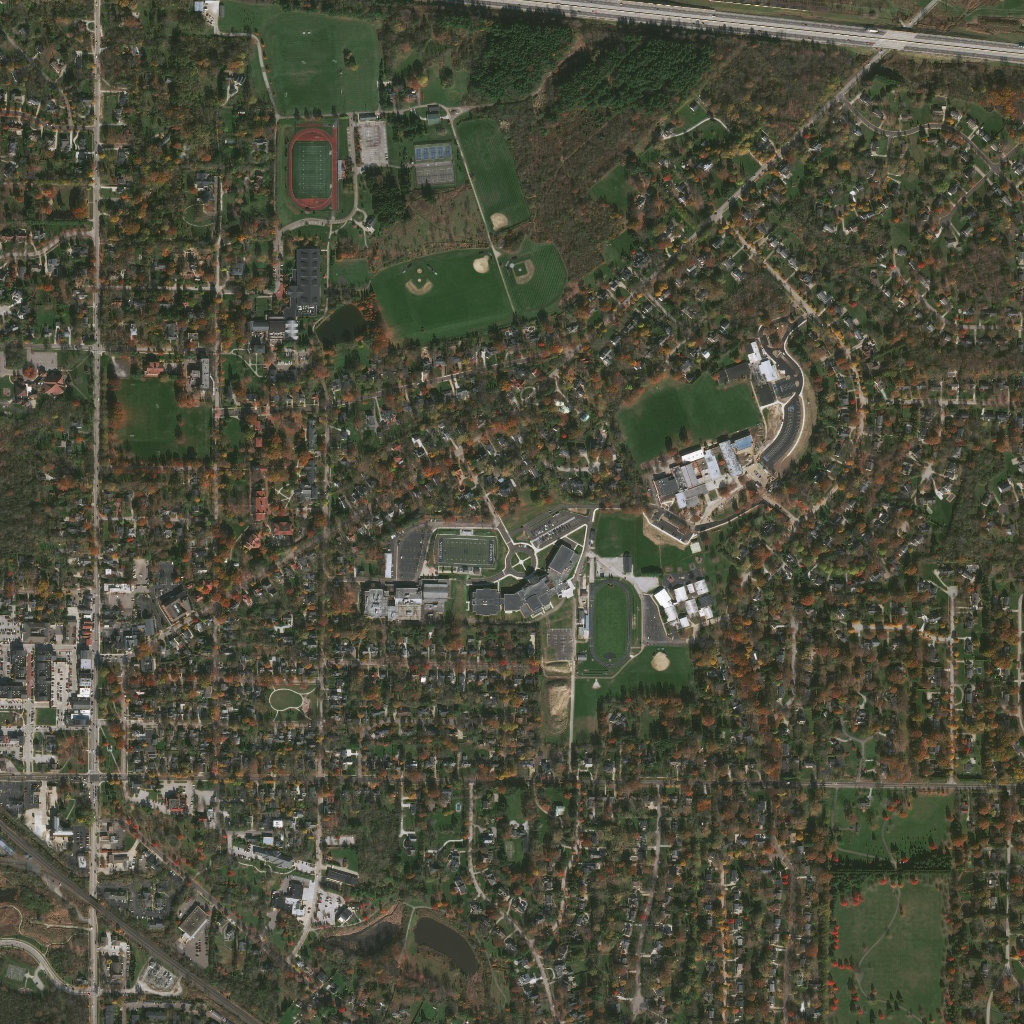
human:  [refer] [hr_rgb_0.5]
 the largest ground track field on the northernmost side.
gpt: <box>[[28, 12, 32, 20, 0]]</box>

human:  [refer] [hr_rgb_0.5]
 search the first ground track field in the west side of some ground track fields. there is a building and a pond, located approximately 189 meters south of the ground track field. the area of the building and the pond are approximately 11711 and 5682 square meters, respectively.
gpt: <box>[[28, 12, 32, 20, 0]]</box>

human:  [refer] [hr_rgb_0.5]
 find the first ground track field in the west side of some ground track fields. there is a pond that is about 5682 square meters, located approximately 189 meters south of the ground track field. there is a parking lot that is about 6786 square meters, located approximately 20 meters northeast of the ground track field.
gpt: <box>[[28, 12, 32, 20, 0]]</box>